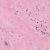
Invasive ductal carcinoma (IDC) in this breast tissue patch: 1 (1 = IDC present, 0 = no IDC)